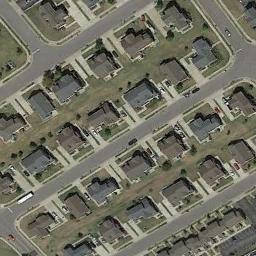
Label: residential